Question: I have this solution structure:

I'd like to take a copy of this template and then save a copy of it to a network drive. Using 'System.IO' I've previously using this code to take a copy of a file:
'''
string templateFilePath = @"\blahlahlahlah\Temp.xlsx"; //<<<< X
string exportFilePath = @"\blahlahlahlah\Results.xlsx";
File.Copy(templateFilePath, exportFilePath, true);
'''
Because the template is saved within the solution do I still need to specify the complete pathway or is there a shorter was of referencing this file?
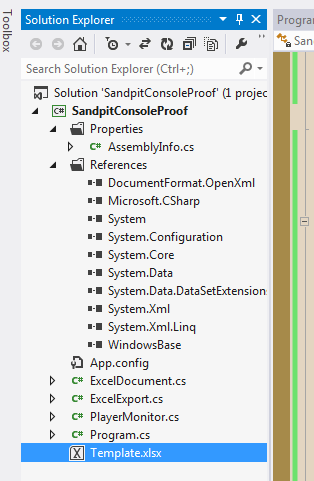
Answer: You'll need to specify the full path of the file or the relative path in regards to where the executable is running. So you can set targetFileName = ". emplate.xlsx
another way to get the file is to mark the Build Action in the properties of the file and set it to Embedded Resource. then use the following code to get the stream. Not sure if the stream will help you or not.
'''
Assembly asm = Assembly.GetExecutingAssembly();
string file = string.Format("{0}.Template.xlsx", asm.GetName().Name);
var ms = new MemoryStream();
Stream fileStream = asm.GetManifestResourceStream(file);
'''